Question: From the bibliography of chapter 1 of the 1962 , I found <URL>. And I think I'm with it up to this part on the Logic Function :

What does (2a) mean? How is this a function?
Here's my implementation (in PostScript) of everything up to that part (<URL>:
'''
%http://www.ams.org/journals/mcom/1954-08-046/
/L{length}def % length of string
/T{ % i D tail(i) of string
2 copy L le{ % i<=L(D)
dup length 2 index sub % i D L(D)-i
3 2 roll getinterval % D[L-i.*i]
}{ % i>L(D)
exch pop % D
}ifelse
}def
/H{ % i D head(i) of string
2 copy L le{ % i<=L(D)
0 % i D 0
3 2 roll getinterval % D[0.*i]
}{
exch pop % D
}ifelse
}def
/Wtab 1 dict def
1 0 1 255{Wtab exch 2 index put}for pop
0 (N) {Wtab exch 2 index put}forall pop
-1 (KA) {Wtab exch 2 index put}forall pop
/W{ % weight of string or char
dup type /integertype eq {
Wtab exch get
}{
0 exch { W add } forall
}ifelse
}def
%Wtab{exch =only( )=only =}forall
%(KAxyz)W =
/D{ % D(d) = 1 - W(d)
1 exch W sub
}def
/Wmax{ % Wmax(D) = Max(W[T_i(D)]) for i > 0
[ exch
0 1 2 index L { % [ ... D i
1 index T % [ ... D T(i,D)
W
exch % [ ... W(T(i,D)) D
} for
pop % [ ... W(T(i,D))
counttomark 0 eq { pop 0 }{
{
counttomark 1 eq { exch pop exit } if
2 copy lt { exch } if pop
}loop
}ifelse
}def
/Wmin{ % Wmin(D) = Min(W[T_i(D)]) for i > 0
[ exch
0 1 2 index L { % [ ... D i
1 index T % [ ... D T(i,D)
W
exch % [ ... W(T(i,D)) D
} for
pop % [ ... W(T(i,D))
counttomark 0 eq { pop 0 }{
{
counttomark 1 eq { exch pop exit } if
2 copy gt { exch } if pop
} loop
}ifelse
}def
%(KAxyz) Wmax =
%(KAxyz) Wmin =
/PF{ % D is positive formula
Wmin 0 gt
}def
/WFF{ % D is well-formed formula
dup PF exch W 1 eq and
}def
/P(01)def
P{
W 1 ne {ERROR:W_p!=1} if
}forall
/Ptab <<
P {
dup
} forall
>>def
/F{
dup D 0 gt {
}{
}ifelse
}def
'''
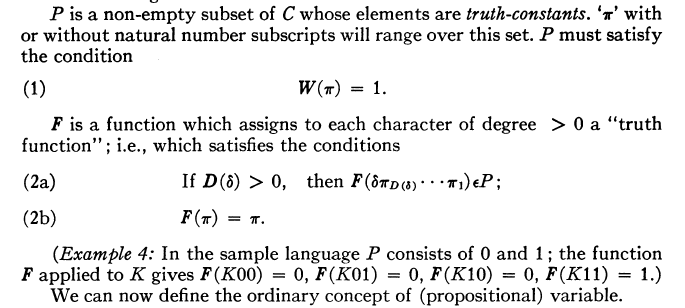
Answer: Hm. Ok. I think I'm starting to get it. is the data alphabet, just '0' and '1'. And ignoring the bizarre way they defined it, the Degree function 'D' of '"K"' yields 2. So this (2a) is just notating the variable-capture from the input string, little-delta. In other words, the input string little-delta is implicitly partitioned into a new little-delta (in the example, this is the character 'K') and its 2 (degree=2, right?) arguments, p .. p, which is defined as this list so it can extend to any arity. The eP part just means that F must yield '0' or '1', or more generally, an element of P
F itself is a parameter to the whole thing. It was right at the top. I forgot.

So here's the implementation of the functions 'K', 'A', and 'N'. F controls when to call them, but they have to crack their own arguments from the string.
'''
/P(01)def
P{
W 1 ne {ERROR:W_p!=1} if
}forall
/Ptab <<
P {
dup
} forall
>>def
/iP{ % i <- P
P exch search pop length exch pop exch pop
}def
/Pi{ % P <- i
P exch 1 getinterval
}def
/F{
dup 0 get
D 0 gt { % ie. an operator
dup 0 get % (...) K|A|N
exch % K|A|N (...)
1 1 index length 1 sub getinterval % kan (..)
exch Ftab exch get exec % F(d,..)
}{ % leave it alone. F(p)=p
}ifelse
}def
/Ftab <<
(K)0 get { % crack 2 args from string and convert to indices
dup 0 1 getinterval iP
exch 1 1 getinterval iP
and
Pi % convert result back to alphabet P
}
(A)0 get {
dup 0 1 getinterval iP
exch 1 1 getinterval iP
xor
Pi
}
(N)0 get {
0 1 getinterval iP
1 add 2 mod
Pi
}
>>def
(K00) F =
(K01) F =
(K10) F =
(K11) F =
'''
ghostscript output:
'''
0
0
0
1
'''
---
Aw. Sheesh. They totally say the same thing on the next page.